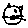
Label: cat